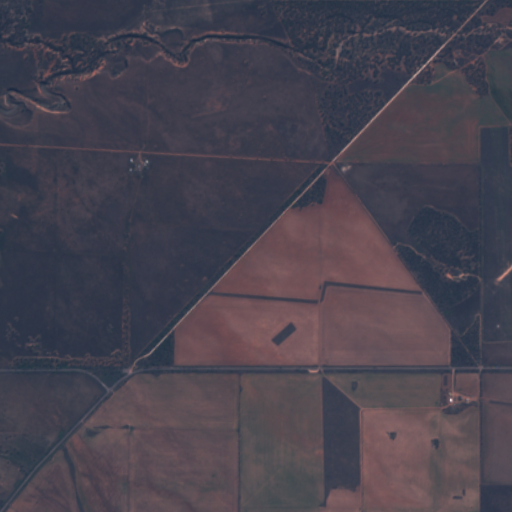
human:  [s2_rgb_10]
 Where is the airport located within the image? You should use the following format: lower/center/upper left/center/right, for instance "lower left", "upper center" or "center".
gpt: The airport is located in the right of the image.
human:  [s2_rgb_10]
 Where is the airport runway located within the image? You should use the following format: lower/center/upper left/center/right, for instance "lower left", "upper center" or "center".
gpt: The airport runway is located in the upper right of the image.
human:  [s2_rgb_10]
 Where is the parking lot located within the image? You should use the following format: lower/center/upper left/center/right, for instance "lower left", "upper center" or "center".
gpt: The parking lot is located in the lower left of the image.
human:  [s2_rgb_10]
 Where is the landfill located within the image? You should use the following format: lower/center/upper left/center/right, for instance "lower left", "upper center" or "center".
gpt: There is no landfill in the image.